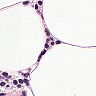
Metastatic tissue present: no